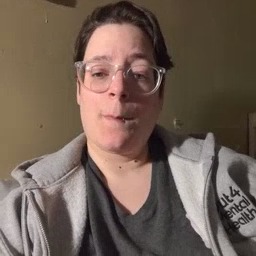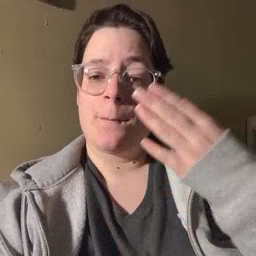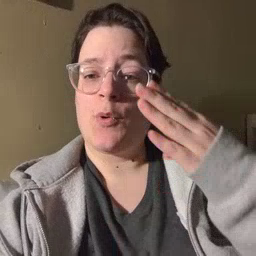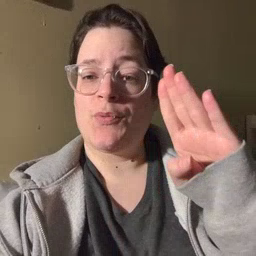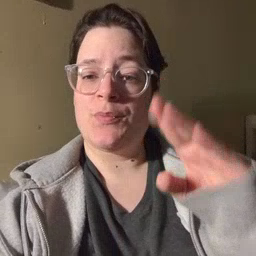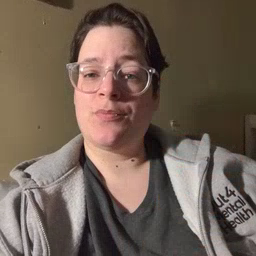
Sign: blue